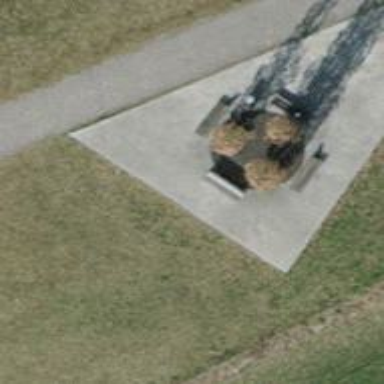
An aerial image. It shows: Bench.